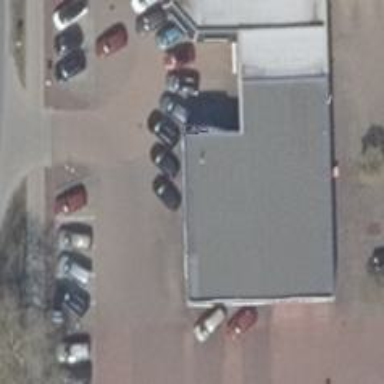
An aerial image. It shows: Shop that sells cars.